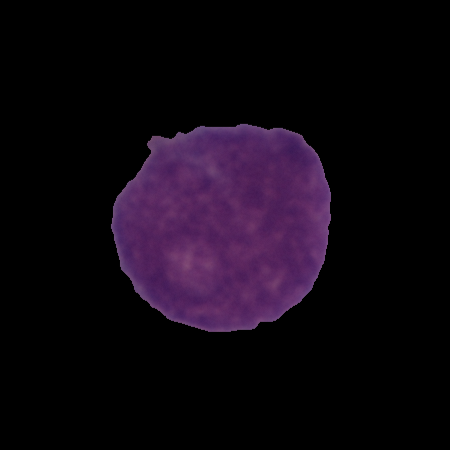
Label: cancer